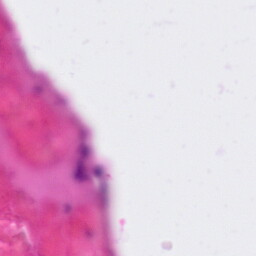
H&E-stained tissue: Colon